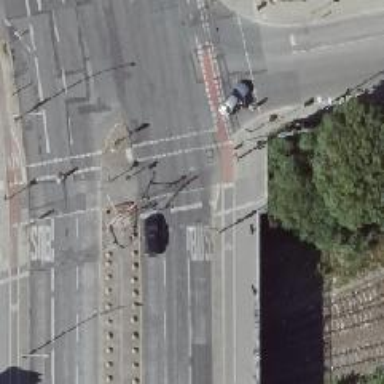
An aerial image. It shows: Road crossing with traffic signals.